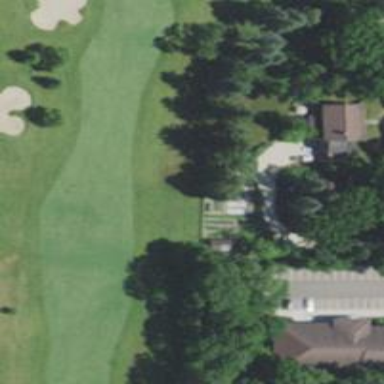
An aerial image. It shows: Grassy area designated as golf fairway.